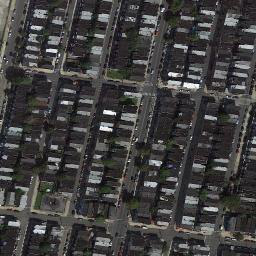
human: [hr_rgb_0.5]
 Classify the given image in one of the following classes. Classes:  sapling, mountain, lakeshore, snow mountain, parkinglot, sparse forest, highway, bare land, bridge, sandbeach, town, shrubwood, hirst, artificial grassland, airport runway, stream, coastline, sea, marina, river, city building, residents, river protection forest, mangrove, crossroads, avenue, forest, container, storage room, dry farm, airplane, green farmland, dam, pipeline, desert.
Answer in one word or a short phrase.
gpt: town